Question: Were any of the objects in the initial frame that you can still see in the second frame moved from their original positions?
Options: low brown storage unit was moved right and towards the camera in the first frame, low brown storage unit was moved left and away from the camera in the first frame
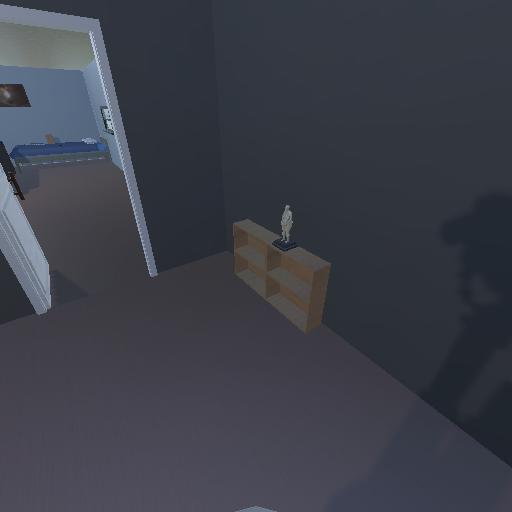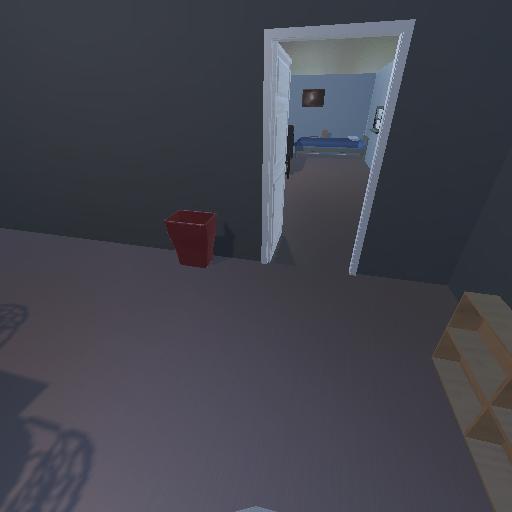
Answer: low brown storage unit was moved right and towards the camera in the first frame